Question: I was doing quite some research, but couldn't find a satisfying solution yet.
I'm trying to build a heatmap using seaborn.
As my dataset is a bit volatile in a lower range (0-20) but reaches up to 7000 using only one color-scale for all of the data doesn't allow a good graphical interpretation. That's why I thought about using two scales, two different color-spectrums.
I would like to merge those two heatmaps into one:
<URL>
What works so far is that I get both axes (scales) displayed in my plot, but when it comes to plotting the data only the last active axis is taken into account. The upper range is not considered.

I have also tried to split the data set according to the spectrum, but this was not working.
Here is my code:
'''
df = pd.DataFrame(merged, classes)
vmax = np.amax(merged)
ax1 = sns.heatmap(df, vmin = 25, vmax = vmax, cmap = "crest", )
ax2 = sns.heatmap(df, vmin = 0, vmax = 25, cmap = "flare", )
plt.xlabel("Time")
plt.ylabel("Method")
plt.show()
'''
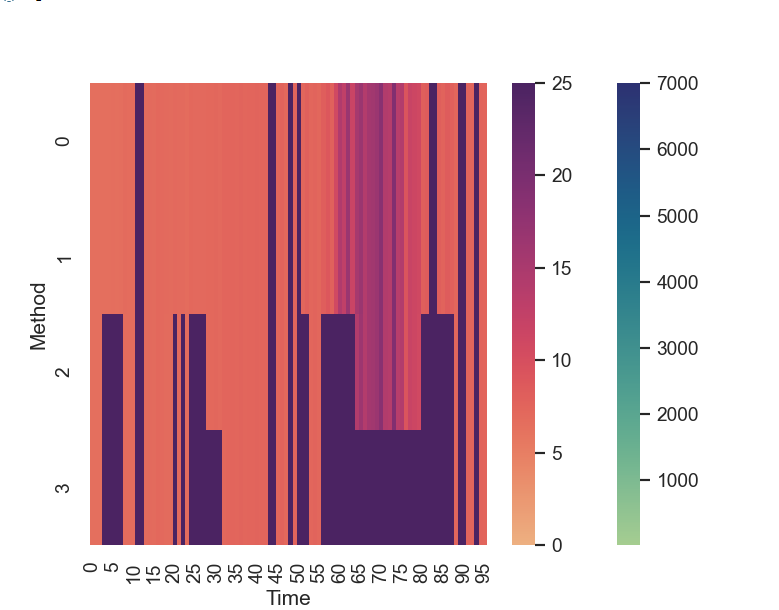
Answer: If you want to plot both parts together, you can update the colormaps such that the "over" and the "under" color are set to invisible ("none"). The "over" color is used for values that are larger than 'vmax'. The "under" color is used for values below 'vmin'.
Optionally, you can set negative padding for the first colorbar to have both colorbars closer together.
'''
import matplotlib.pyplot as plt
import seaborn as sns
import numpy as np
from scipy.ndimage.filters import gaussian_filter
# first create some test data
data = gaussian_filter(np.random.rand(50, 50), sigma=5)
data -= data.min()
data *= 2 / data.max()
data = np.where(data < 1, data*25, (data ** 3) * 25)
# adapt the colormaps such that the "under" or "over" color is "none"
cmap1 = plt.get_cmap('crest').copy()
cmap1.set_under('none')
cmap2 = plt.get_cmap('flare').copy()
cmap2.set_over('none')
ax1 = sns.heatmap(data, vmin=25, cmap=cmap1, cbar_kws={'pad': -0.02})
sns.heatmap(data, vmin=0, vmax=25, cmap=cmap2, ax=ax1)
plt.show()
'''
<URL>